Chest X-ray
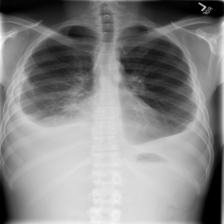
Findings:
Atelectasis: positive
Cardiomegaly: negative
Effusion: positive
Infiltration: negative
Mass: negative
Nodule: negative
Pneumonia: negative
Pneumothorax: negative
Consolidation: negative
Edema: negative
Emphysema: negative
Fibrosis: negative
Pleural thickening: negative
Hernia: negative